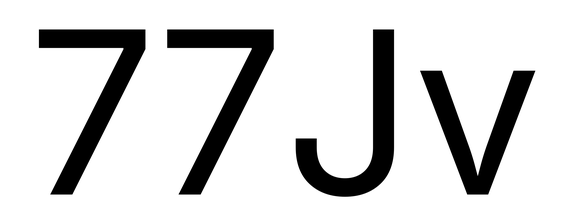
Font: Inter_Regular